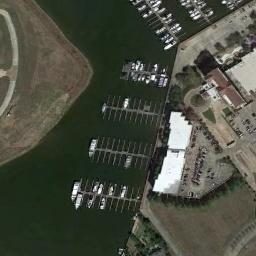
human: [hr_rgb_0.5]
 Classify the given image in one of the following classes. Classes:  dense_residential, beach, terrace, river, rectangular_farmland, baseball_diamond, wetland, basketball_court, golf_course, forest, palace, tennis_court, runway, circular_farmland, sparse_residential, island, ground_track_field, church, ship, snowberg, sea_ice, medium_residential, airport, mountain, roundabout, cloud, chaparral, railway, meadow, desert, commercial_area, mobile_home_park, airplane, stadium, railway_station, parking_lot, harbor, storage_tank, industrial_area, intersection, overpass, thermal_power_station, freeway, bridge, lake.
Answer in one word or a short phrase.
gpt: harbor